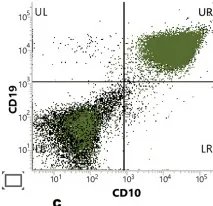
Acute leukemia immunophenotyping by flow cytometry. CD19 and CD10 positive.
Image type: pathology (immunostaining)